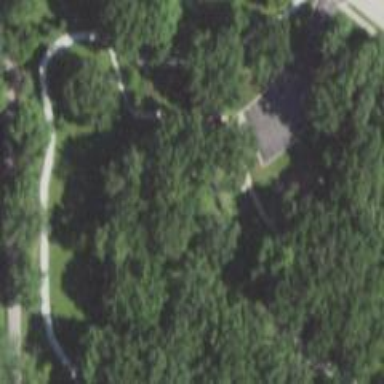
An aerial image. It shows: Deciduous park with broadleaved trees.